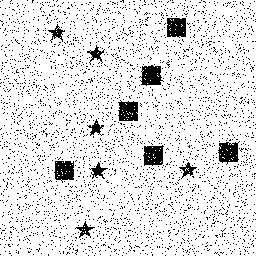
Squares: 6
Triangles: 0
Stars: 6
Total shapes: 12